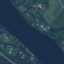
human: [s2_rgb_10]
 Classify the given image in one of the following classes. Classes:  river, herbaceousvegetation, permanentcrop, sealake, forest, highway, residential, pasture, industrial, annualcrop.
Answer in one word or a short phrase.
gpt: River